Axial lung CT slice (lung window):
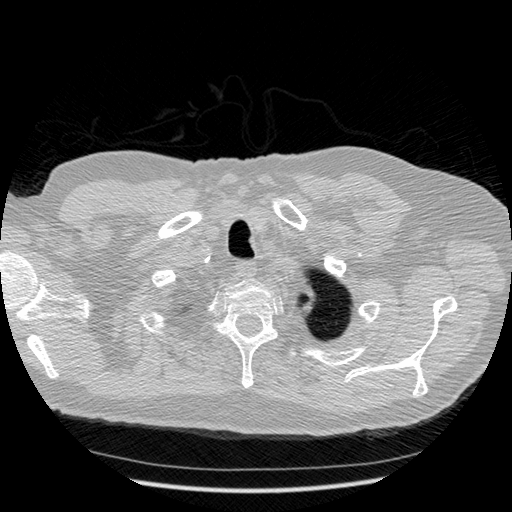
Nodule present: no